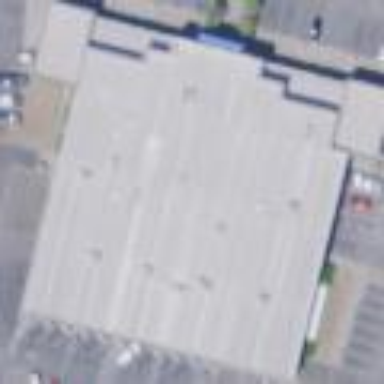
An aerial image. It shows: Building that houses car shop.